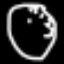
Label: clock